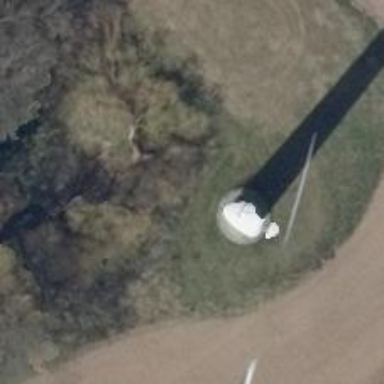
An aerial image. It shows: Wind generator is in the picture.